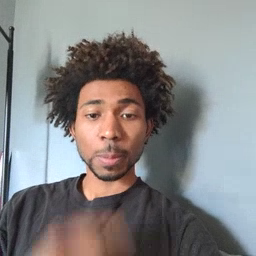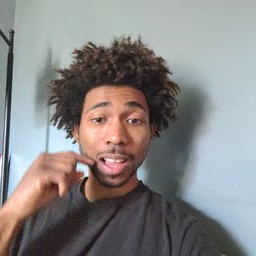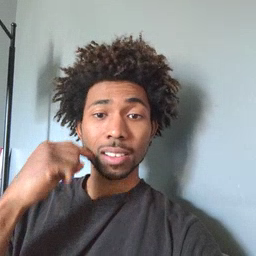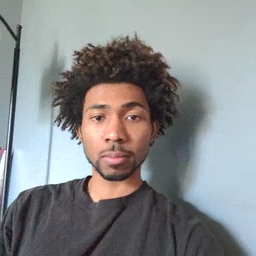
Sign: smile